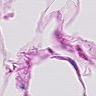
Metastatic tissue present: no